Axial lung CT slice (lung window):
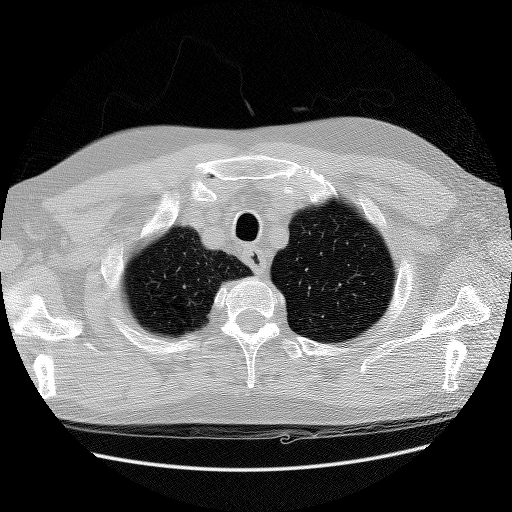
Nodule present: no